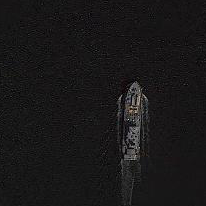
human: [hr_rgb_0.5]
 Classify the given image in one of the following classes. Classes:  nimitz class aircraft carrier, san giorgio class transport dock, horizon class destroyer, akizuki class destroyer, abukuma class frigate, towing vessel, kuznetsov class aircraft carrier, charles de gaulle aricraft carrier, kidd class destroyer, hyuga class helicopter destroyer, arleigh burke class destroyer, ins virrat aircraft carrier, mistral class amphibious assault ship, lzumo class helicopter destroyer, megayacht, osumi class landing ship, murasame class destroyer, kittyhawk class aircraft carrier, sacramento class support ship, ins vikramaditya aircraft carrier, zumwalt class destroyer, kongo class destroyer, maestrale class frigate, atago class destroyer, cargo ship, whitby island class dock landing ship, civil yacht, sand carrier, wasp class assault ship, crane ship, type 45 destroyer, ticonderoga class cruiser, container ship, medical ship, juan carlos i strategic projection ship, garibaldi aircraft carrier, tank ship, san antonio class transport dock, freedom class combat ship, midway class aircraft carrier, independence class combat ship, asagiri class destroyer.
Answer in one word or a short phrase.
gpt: Towing vessel